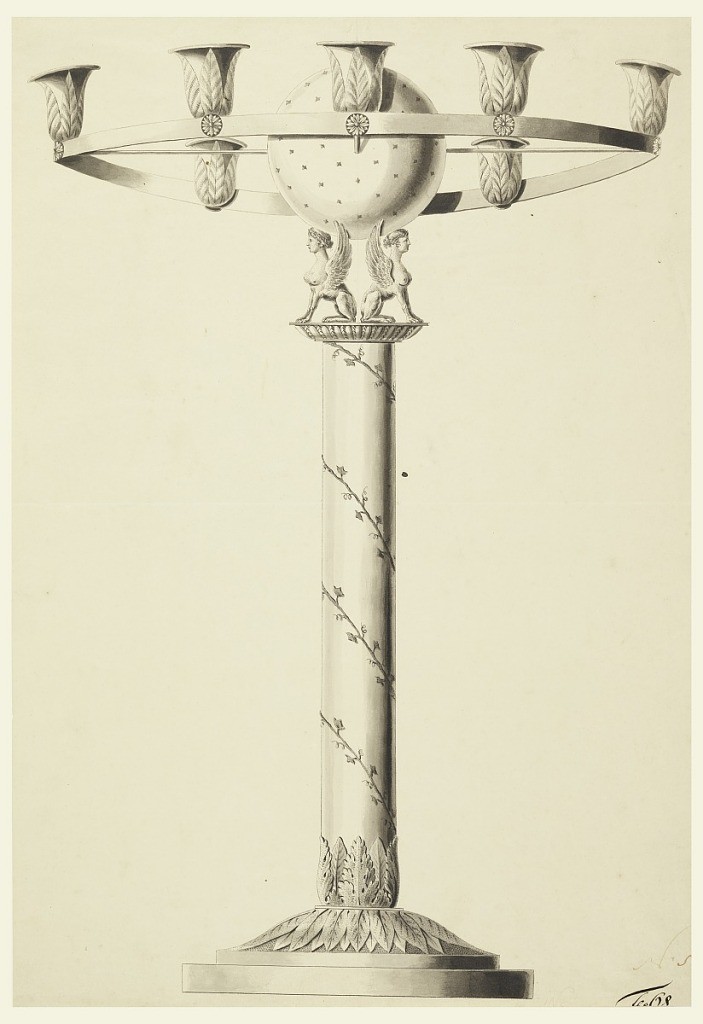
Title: Design for a Candlestick
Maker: Joseph Anton Seethaler II, German, 1799–1868
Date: ca. 1825–35
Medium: Graphite, pen and black ink, brush and wash on paper
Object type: Drawing
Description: A small grapevine is wound around a column upon which two sphinxes support a starred sphere. Fastened to it by spokes is a ring supporting light sockets of which seven are shown.